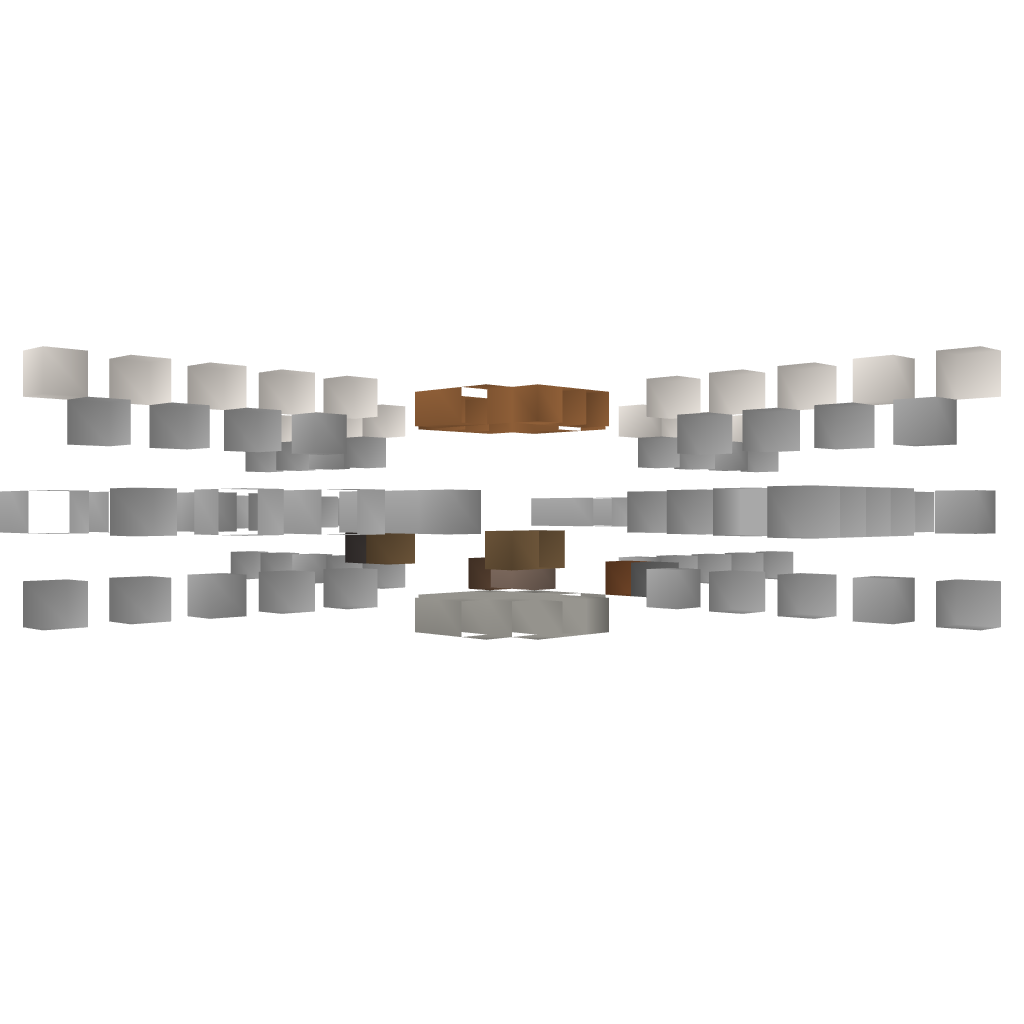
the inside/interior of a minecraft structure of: Liveable Satelite